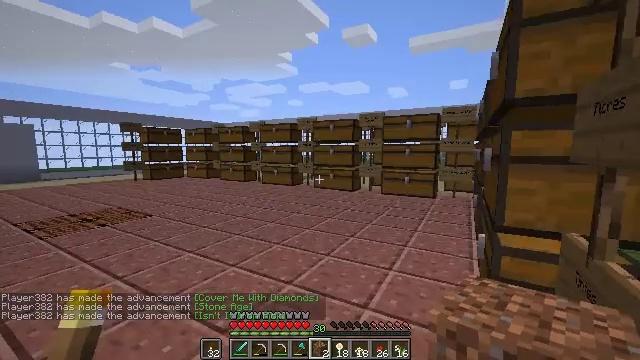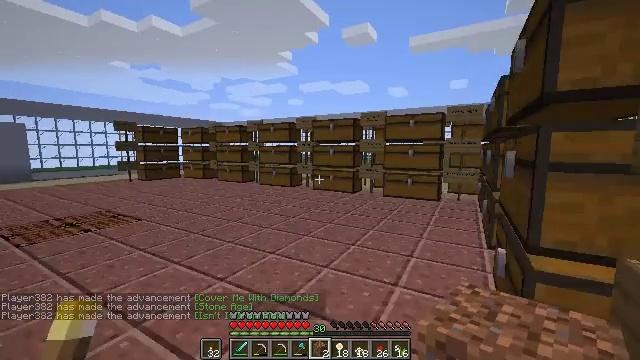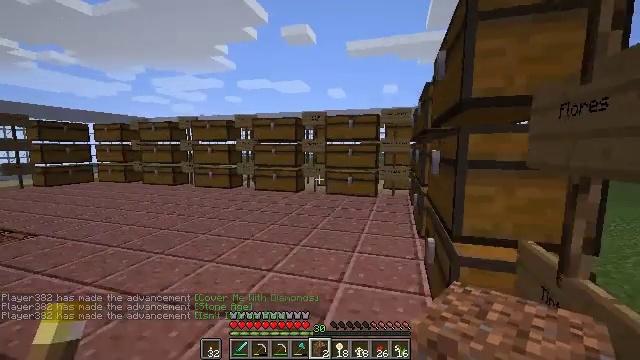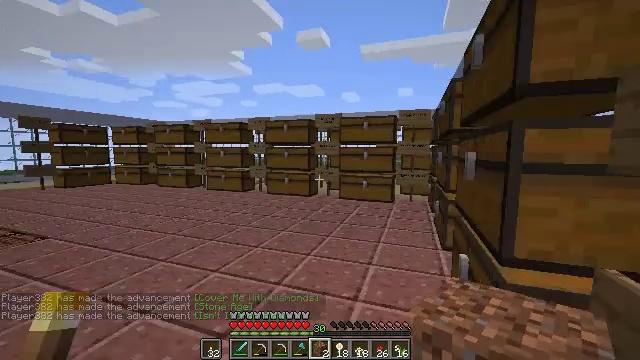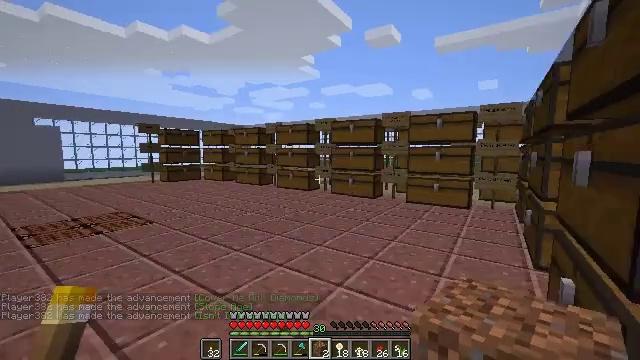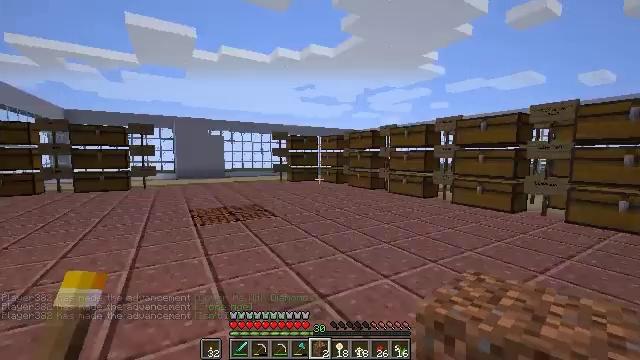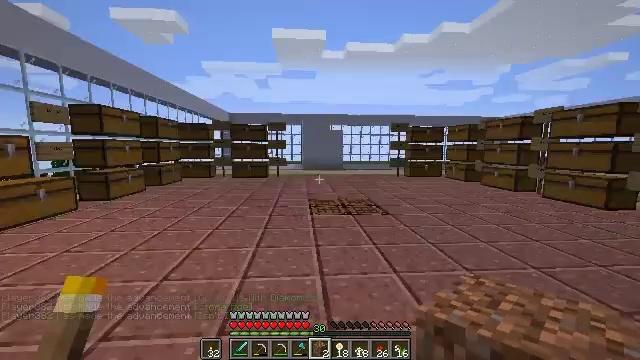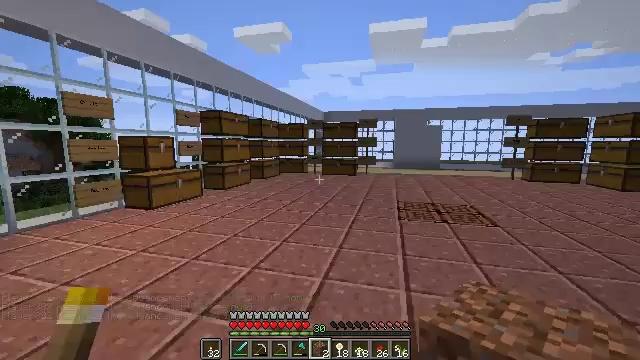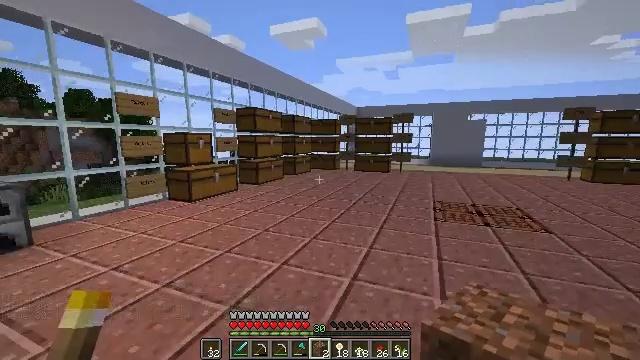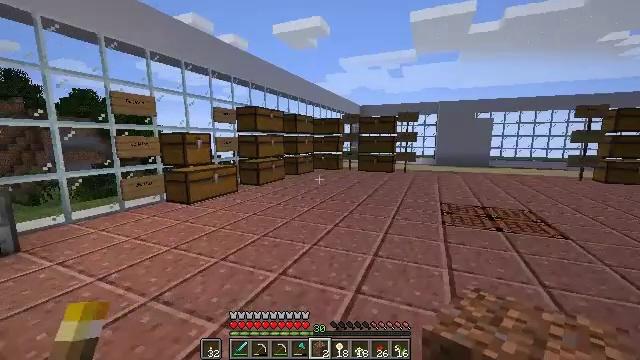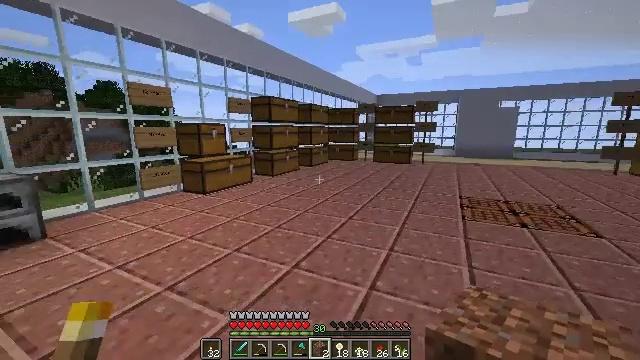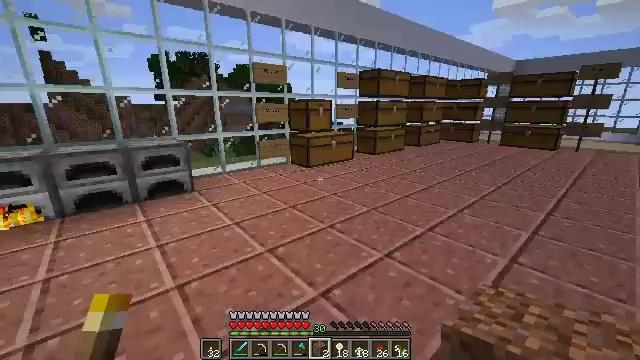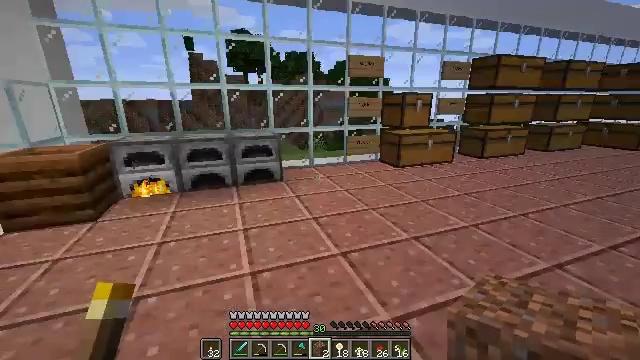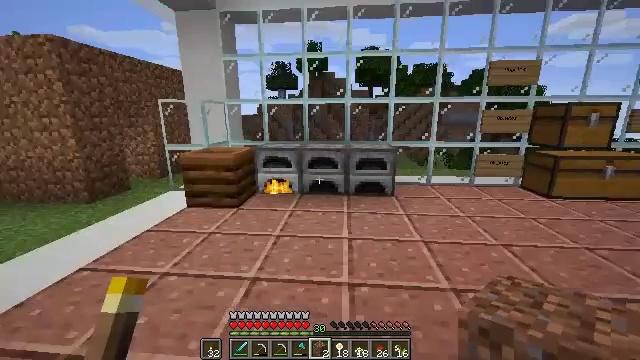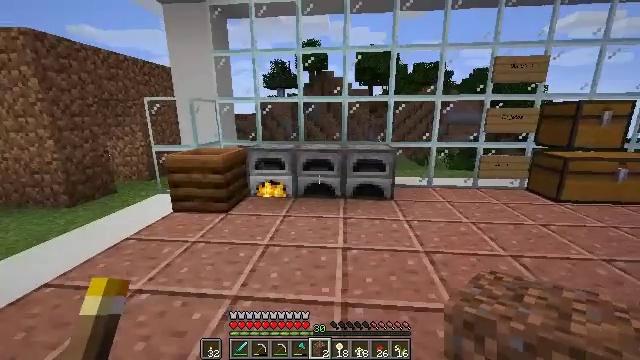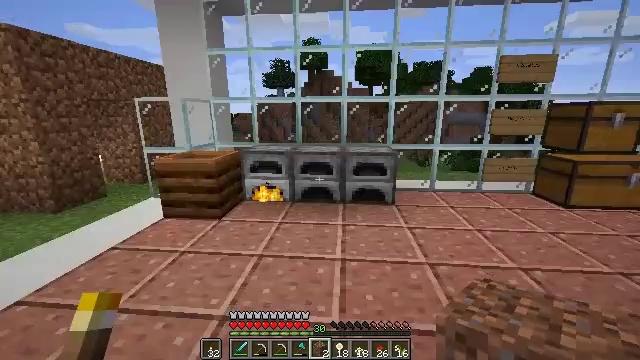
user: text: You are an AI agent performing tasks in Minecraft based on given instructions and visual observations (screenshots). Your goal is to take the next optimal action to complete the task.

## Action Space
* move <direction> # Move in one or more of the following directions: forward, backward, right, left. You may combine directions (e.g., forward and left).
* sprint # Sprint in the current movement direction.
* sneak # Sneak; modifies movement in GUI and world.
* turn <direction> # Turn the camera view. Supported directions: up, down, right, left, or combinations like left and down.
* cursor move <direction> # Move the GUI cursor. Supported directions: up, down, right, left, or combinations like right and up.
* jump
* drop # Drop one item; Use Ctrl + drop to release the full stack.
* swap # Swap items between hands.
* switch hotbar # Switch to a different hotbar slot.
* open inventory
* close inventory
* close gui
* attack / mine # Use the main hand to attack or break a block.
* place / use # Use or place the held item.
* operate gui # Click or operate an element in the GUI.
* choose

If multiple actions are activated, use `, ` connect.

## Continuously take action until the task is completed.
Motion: motion action
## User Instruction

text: craft item air
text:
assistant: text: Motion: move forward
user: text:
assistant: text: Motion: move forward, turn right
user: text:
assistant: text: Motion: move forward, turn left
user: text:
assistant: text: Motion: move forward, turn left
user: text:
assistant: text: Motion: move forward, turn left
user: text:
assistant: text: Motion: move forward, turn left and down
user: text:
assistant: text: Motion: move forward, turn left
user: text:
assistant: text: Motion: move forward, turn left
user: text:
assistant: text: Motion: move forward
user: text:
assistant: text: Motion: move forward, turn left and down
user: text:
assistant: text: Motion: move forward, turn left and down
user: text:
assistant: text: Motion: move forward, turn left and down
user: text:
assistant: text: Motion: move forward, turn left and up
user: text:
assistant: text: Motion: move forward
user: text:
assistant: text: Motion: move forward
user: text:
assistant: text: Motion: move forward
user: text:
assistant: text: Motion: move forward, turn right
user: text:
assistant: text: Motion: move forward
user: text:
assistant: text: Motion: move forward, turn left and down
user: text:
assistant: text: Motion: move forward, turn left and down
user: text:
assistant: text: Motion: move forward, turn left and down
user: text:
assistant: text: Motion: move forward, turn left
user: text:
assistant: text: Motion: move forward, turn left
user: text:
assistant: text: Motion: move forward
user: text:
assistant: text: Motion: move forward
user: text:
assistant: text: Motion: move forward
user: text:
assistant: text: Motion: move forward
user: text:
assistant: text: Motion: move forward
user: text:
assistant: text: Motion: move forward
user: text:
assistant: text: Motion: move forward, turn down